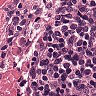
Metastatic tissue present: no